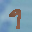
Label: 9